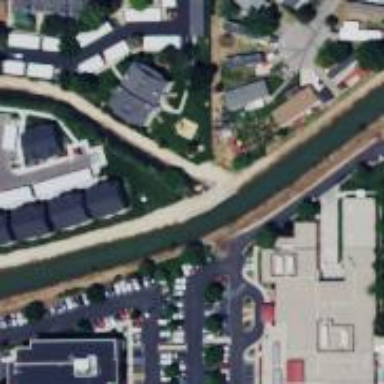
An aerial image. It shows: Canal.